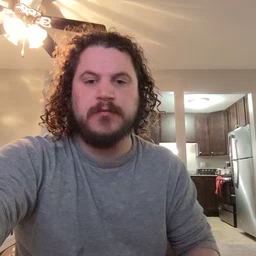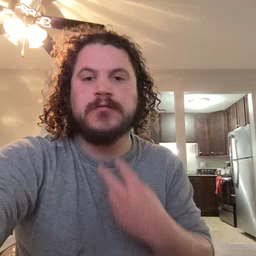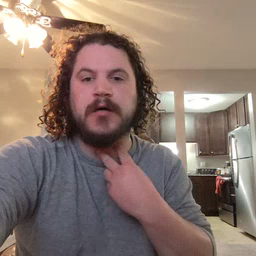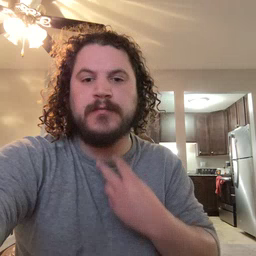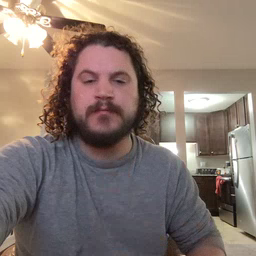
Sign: stuck